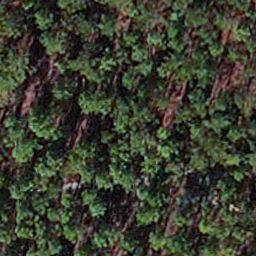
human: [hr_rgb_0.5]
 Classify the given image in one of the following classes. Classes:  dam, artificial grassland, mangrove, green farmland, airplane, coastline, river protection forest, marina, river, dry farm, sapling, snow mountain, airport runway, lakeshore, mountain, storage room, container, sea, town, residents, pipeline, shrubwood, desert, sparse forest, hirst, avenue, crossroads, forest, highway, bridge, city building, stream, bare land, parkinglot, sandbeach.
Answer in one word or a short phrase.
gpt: sapling